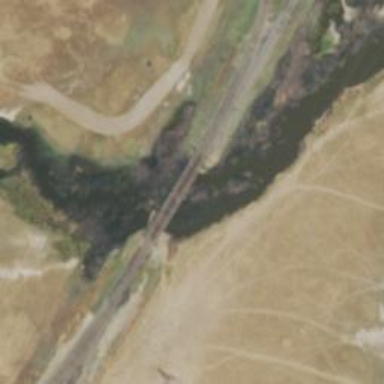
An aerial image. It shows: Preserved railway with rails.